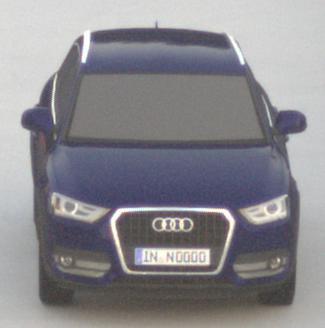
Make: Audi
Model: Q3 1.4 TFSI
Detailed model: Q3 (8U)
Model produced from: 2013/07
Model produced until: 2014/10
Doors: 5
Color: blue
Road condition: dry road
Daytime: sunrise or sunset
Contrast: low contrast